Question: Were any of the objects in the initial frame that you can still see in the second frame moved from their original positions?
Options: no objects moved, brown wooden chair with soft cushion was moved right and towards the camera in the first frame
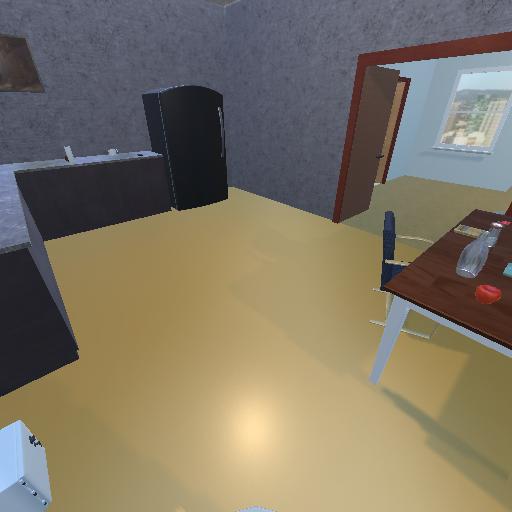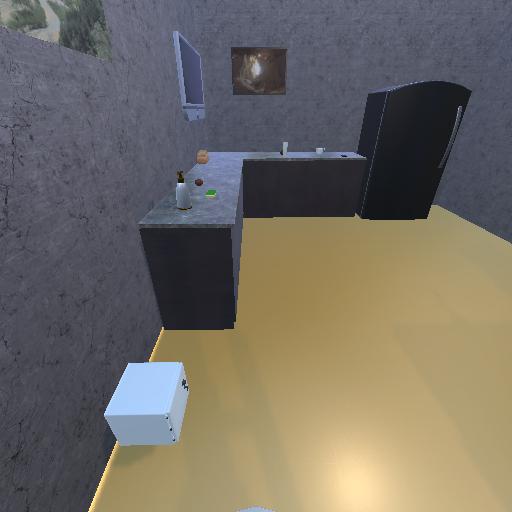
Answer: no objects moved